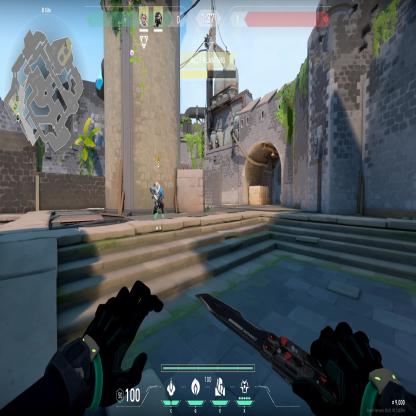
Label: teammate